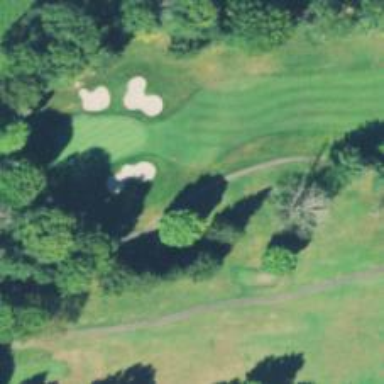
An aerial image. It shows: Pathway for golfing.